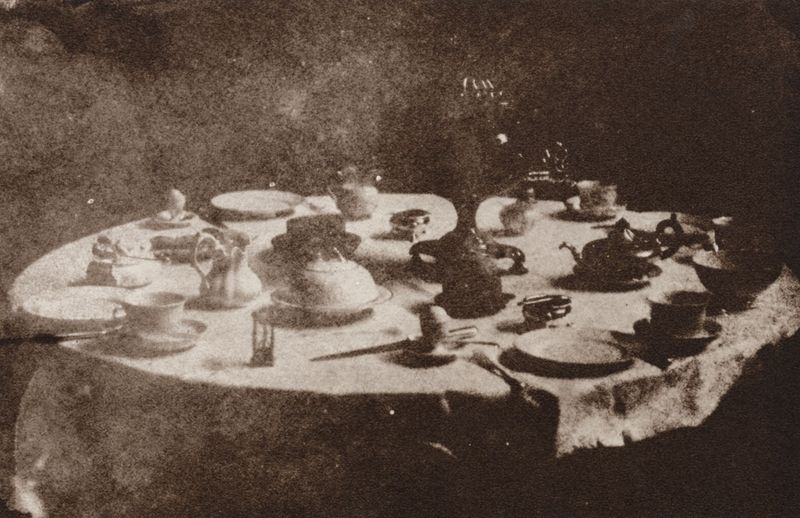
Titel: Frühstück
Künstler: William Henry Fox Talbot
Schlagwörter: schatten, weiß, blumen, grau, licht, schwarz, tisch, tuch, alt, falten, messer, teller, tischdecke, tischtuch, decke, rund, henkel, kanne, stilleben, vase, sepia, essen, löffel, tafel, kaffee, kerzen, leuchter, sauciere, tasse, esstisch, tee, unscharf, foto, fotografie, photographie, vier, deckel, dose, porzellan, milch, geschirr, kaffeekanne, kuchen, service, untertasse, schwarz weiss, photo, kerzenständer, kännchen, tassen, untertassen, gedeck, gedeckt, besteck, frühstück, teekanne, butter, samowar, porzelan, gefäße, bowle, ränder, kaffeetasse, gabel, milchkännchen, eier, milchkanne, teler, frühstückstisch, gedeckter tisch, dosen, schlecht, käseglocke, zucker, butterglocke, teelöffel, soße, zuckerdose, gabeln, aufgetragen, kaffeetafel, fotograhie, eierbecher, kaffetafel, gedecke, butterdose, eibecher, eiruhr, ei, milchkane, könnchen